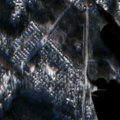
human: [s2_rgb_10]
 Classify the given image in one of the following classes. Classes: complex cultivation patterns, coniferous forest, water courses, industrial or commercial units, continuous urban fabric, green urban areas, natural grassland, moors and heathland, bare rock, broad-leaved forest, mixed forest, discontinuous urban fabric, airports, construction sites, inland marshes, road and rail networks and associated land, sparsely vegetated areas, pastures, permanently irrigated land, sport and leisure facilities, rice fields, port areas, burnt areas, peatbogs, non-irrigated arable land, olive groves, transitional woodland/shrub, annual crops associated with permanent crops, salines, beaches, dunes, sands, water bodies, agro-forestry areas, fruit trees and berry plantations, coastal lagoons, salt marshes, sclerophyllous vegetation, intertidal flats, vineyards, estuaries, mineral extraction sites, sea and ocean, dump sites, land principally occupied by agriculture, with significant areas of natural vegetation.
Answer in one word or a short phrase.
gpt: discontinuous urban fabric, mixed forest, water bodies